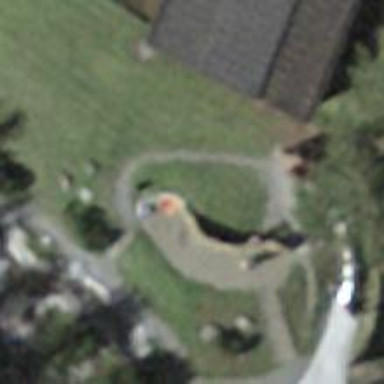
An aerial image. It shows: Playground featuring climbing frame.